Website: macys
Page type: review-order
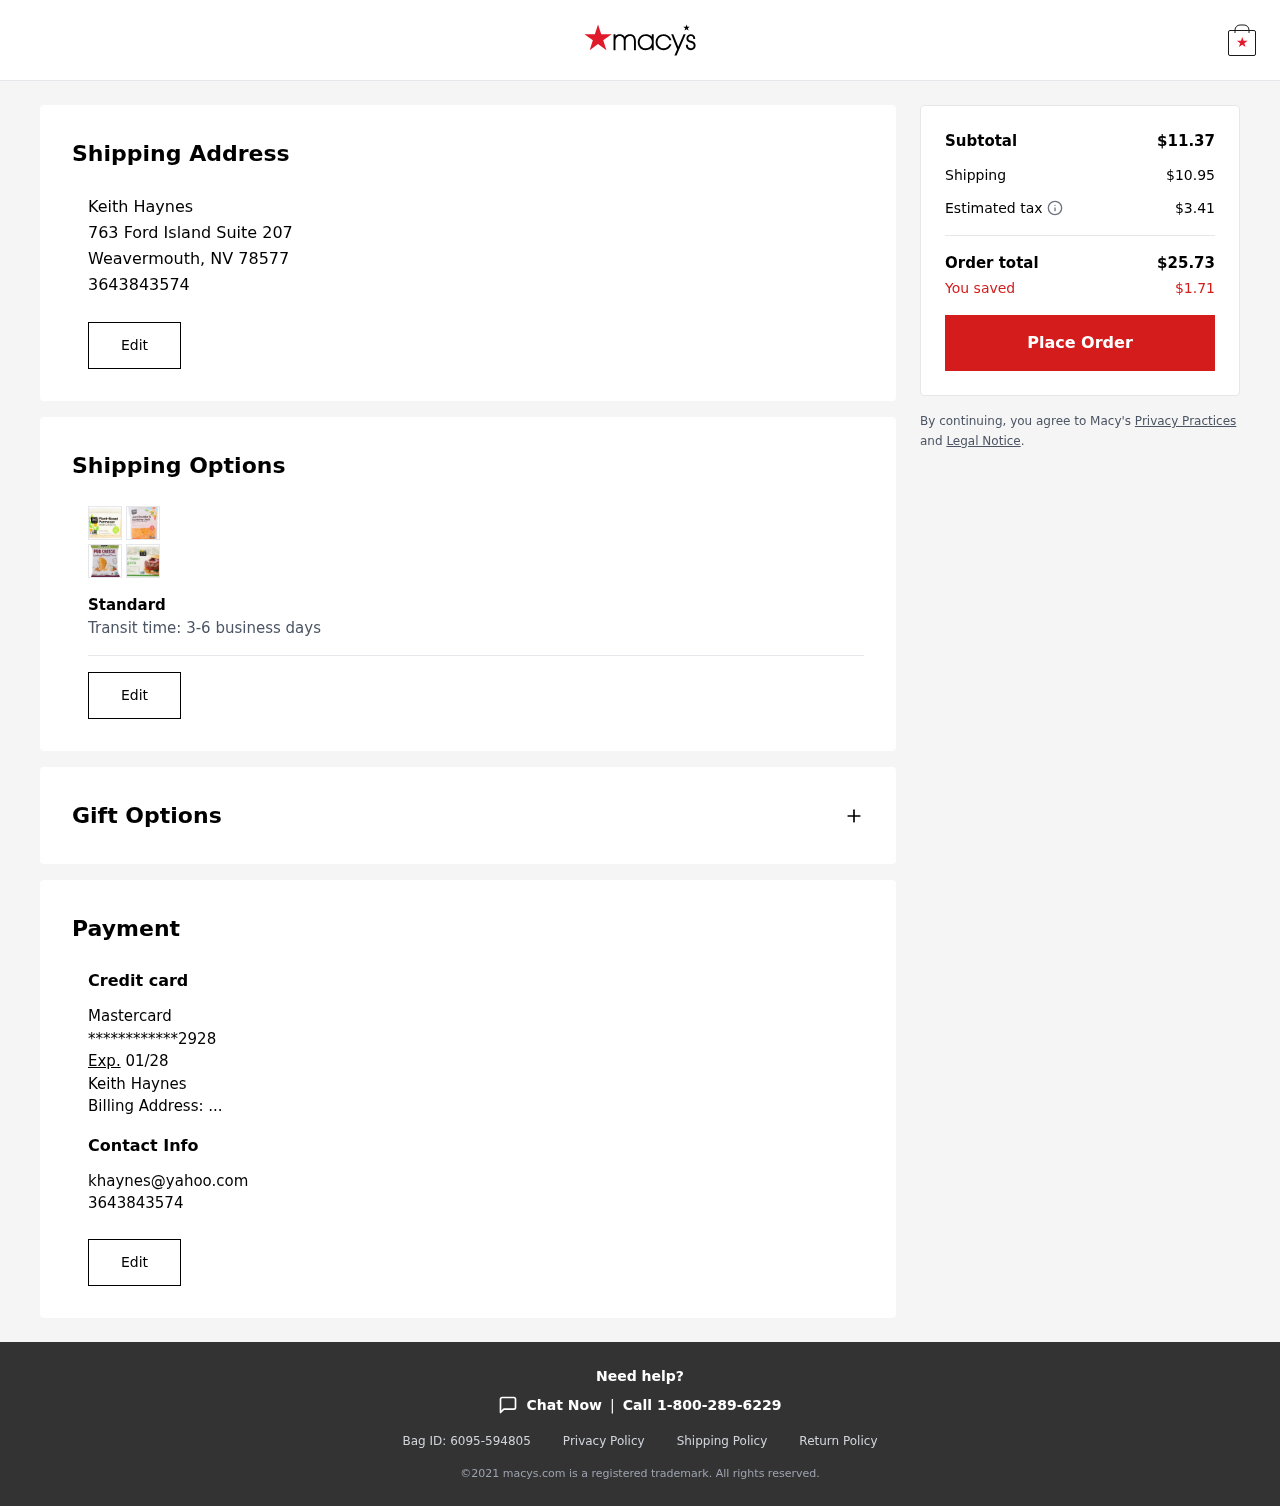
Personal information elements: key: PII_CARD_EXPIRY
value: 01/28
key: PII_CARD_LAST4
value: ************2928
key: PII_CARD_TYPE
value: Mastercard
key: PII_EMAIL2
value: khaynes@yahoo.com
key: PII_FULLNAME
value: Keith Haynes
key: PII_FULLNAME2
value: Keith Haynes
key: PII_PHONE
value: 3643843574
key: PII_PHONE2
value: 3643843574
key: PII_STREET
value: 763 Ford Island Suite 207
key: PII_STREET2
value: ...
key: PII_CITY_STATE_ZIP
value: Weavermouth, NV 78577
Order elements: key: ORDER_SUBTOTAL
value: $11.37
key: ORDER_SHIPPING_COST
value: $10.95
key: ORDER_TAX
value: $3.41
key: ORDER_TOTAL
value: $25.73
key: ORDER_SAVINGS
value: $1.71